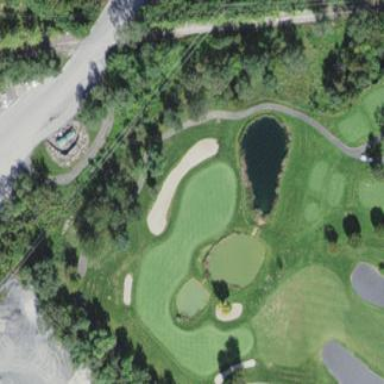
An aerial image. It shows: Lush green golf green surrounded by grass.